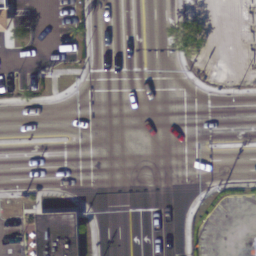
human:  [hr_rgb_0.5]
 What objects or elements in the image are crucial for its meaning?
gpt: intersection